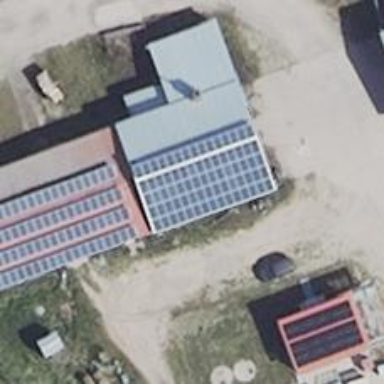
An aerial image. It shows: Small solar photovoltaic panel used as generator to produce electricity.